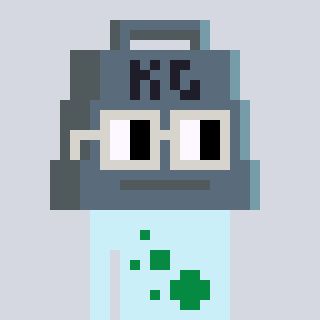
a pixel art character with square light gray glasses, a weight-shaped head and a cold-colored body on a cool background